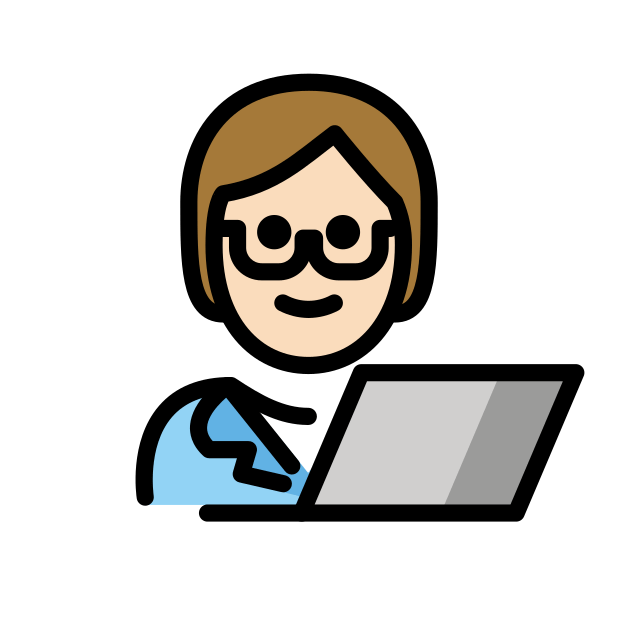
technologist: light skin tone